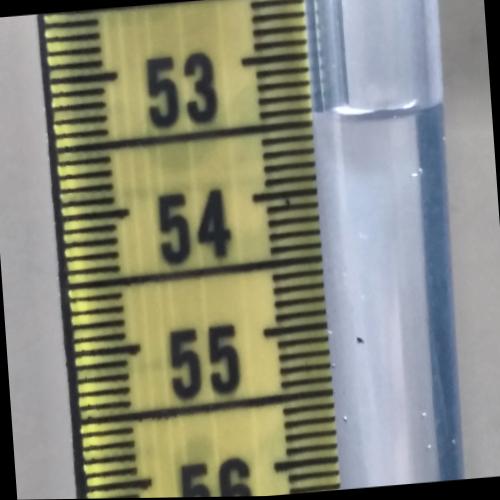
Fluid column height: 53.4 cm